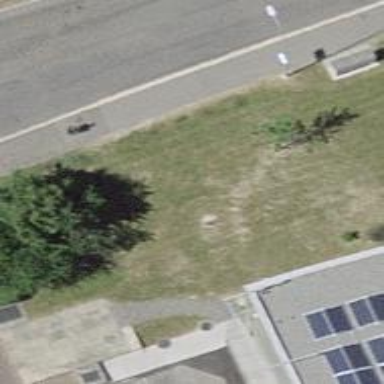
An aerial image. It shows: Brown bench in the vicinity.